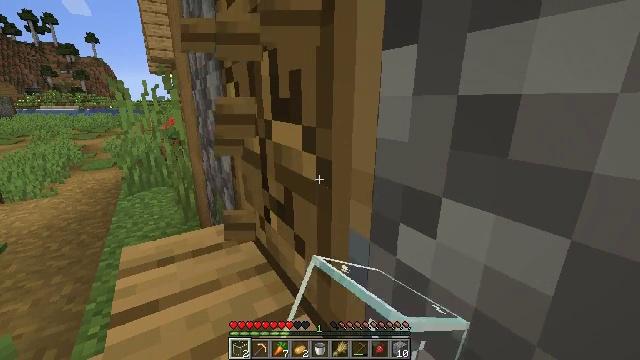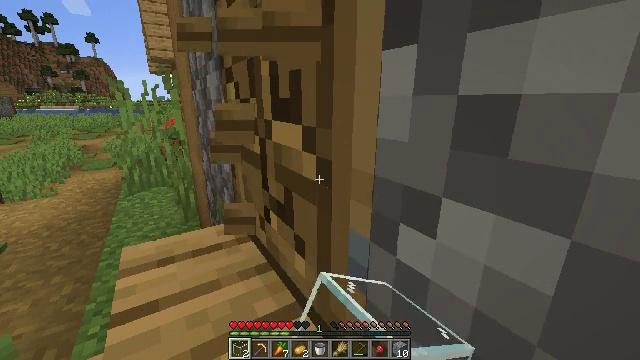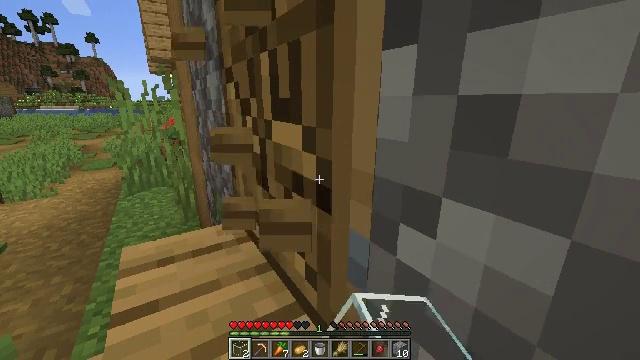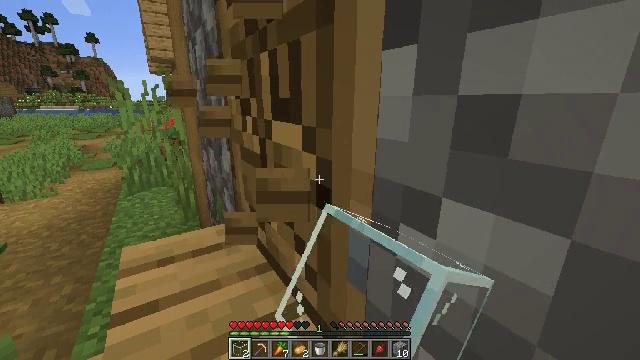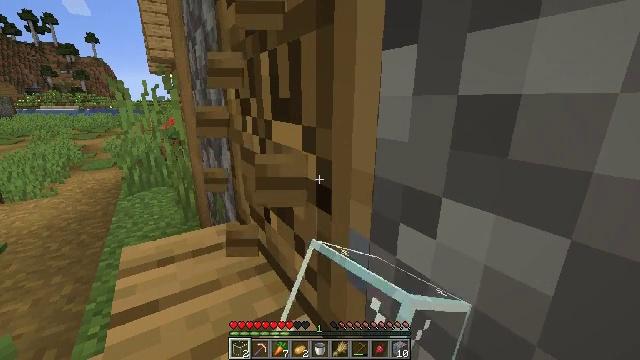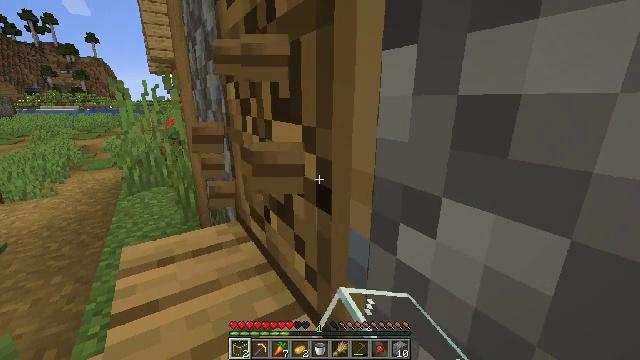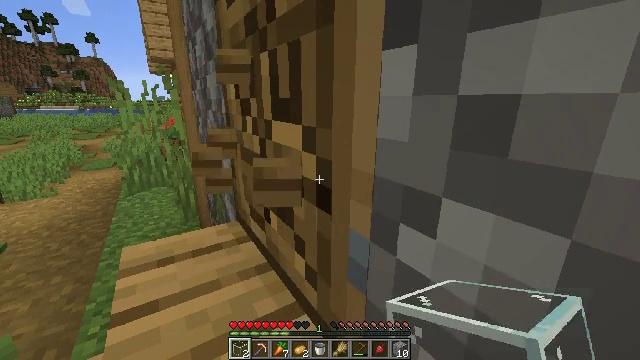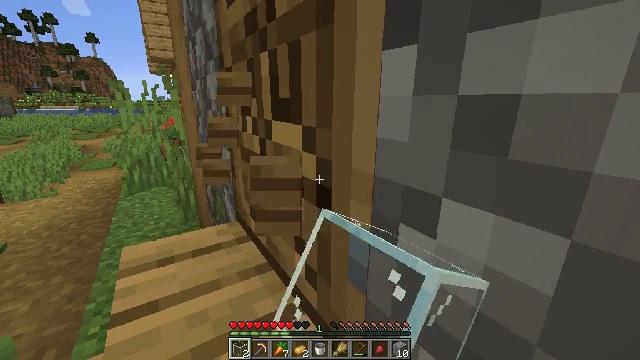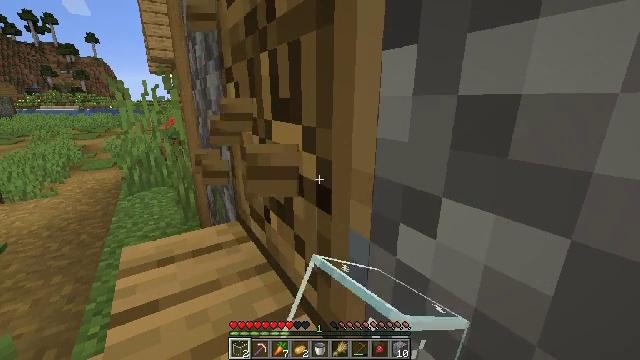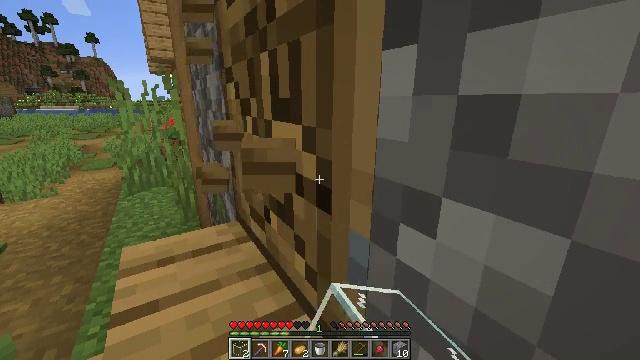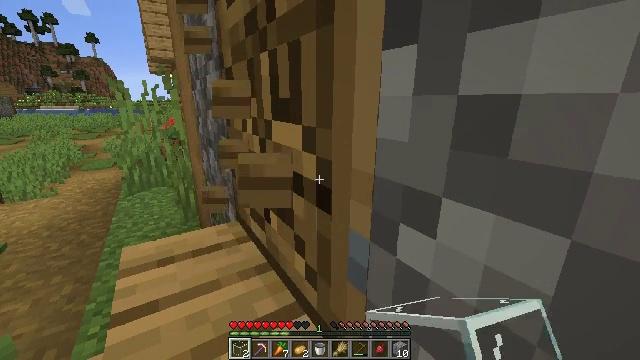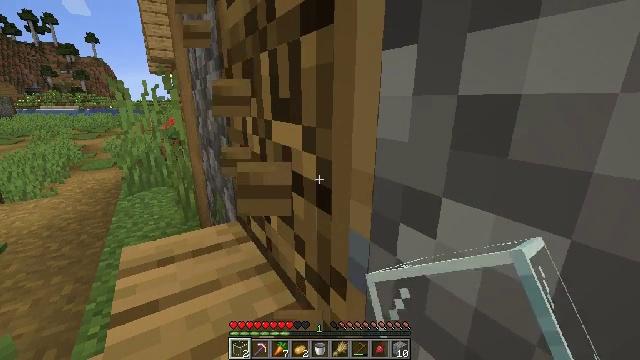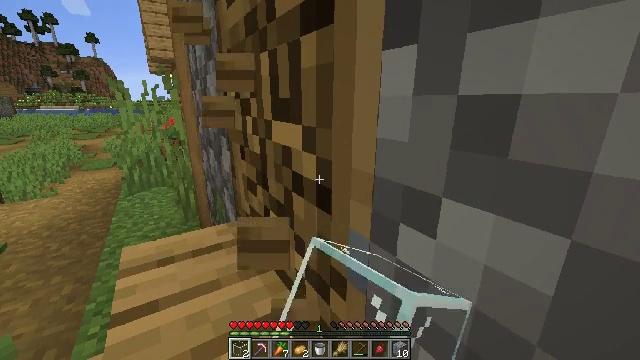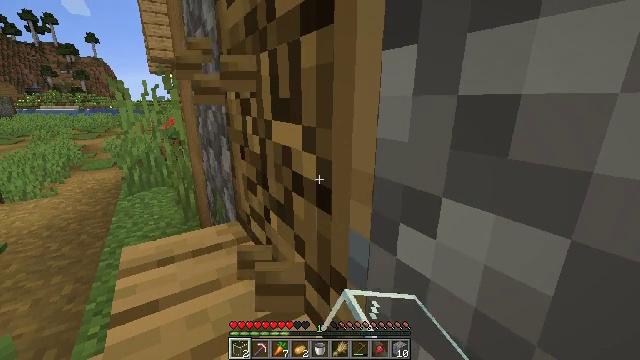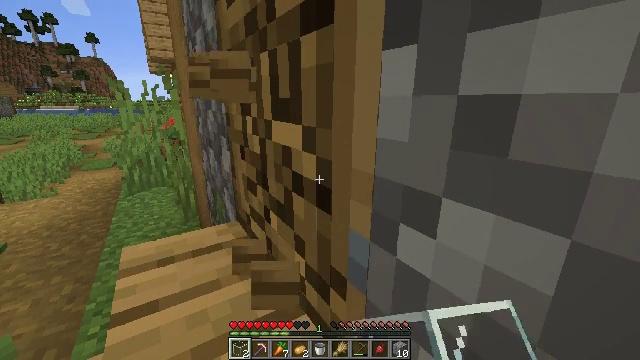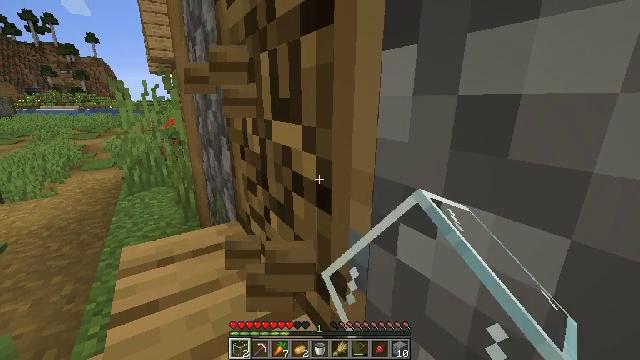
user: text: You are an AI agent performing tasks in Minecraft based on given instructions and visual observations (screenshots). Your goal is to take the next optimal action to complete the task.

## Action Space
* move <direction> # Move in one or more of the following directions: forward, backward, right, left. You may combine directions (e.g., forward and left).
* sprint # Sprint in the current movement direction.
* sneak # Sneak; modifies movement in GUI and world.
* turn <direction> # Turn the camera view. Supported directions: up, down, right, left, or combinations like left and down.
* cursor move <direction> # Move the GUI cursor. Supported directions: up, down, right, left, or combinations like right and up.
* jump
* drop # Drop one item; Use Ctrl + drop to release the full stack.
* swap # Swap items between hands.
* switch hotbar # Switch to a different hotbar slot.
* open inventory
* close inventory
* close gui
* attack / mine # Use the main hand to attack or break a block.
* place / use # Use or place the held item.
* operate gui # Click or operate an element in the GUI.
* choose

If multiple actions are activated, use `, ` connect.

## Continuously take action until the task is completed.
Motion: motion action
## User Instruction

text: Destroy the oak door to retrieve it.
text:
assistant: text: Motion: attack / mine
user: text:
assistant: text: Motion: attack / mine
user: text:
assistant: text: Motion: attack / mine
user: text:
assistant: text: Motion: attack / mine
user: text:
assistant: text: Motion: attack / mine
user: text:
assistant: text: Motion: attack / mine
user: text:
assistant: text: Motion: attack / mine
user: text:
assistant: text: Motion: attack / mine
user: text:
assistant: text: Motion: attack / mine
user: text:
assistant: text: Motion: attack / mine
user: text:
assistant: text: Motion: attack / mine
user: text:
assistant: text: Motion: attack / mine
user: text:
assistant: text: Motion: attack / mine
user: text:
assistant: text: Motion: attack / mine
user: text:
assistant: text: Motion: attack / mine
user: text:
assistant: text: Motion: attack / mine
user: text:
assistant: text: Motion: attack / mine
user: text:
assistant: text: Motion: attack / mine
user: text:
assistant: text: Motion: attack / mine
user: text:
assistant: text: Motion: attack / mine
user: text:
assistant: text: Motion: attack / mine
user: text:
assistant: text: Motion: attack / mine
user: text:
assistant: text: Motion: attack / mine
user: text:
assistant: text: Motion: attack / mine
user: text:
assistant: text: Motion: attack / mine
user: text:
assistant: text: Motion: attack / mine
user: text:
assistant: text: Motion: attack / mine
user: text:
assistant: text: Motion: attack / mine
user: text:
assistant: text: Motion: attack / mine
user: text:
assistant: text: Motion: attack / mine